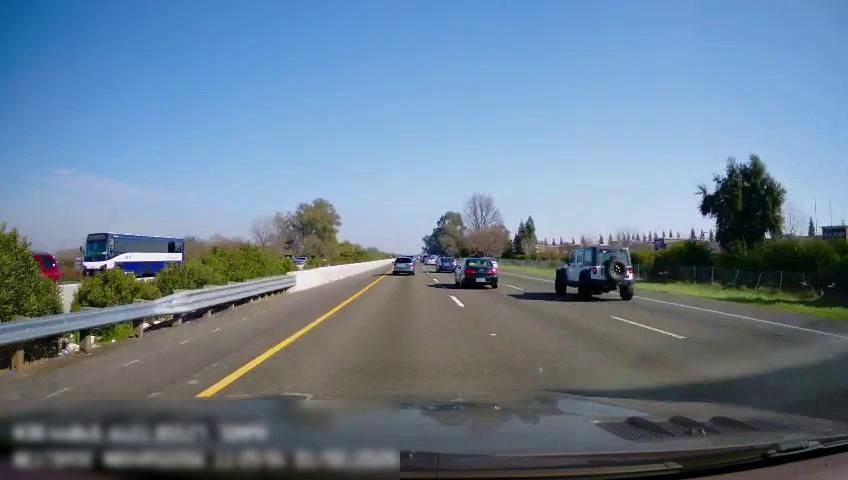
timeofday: Day
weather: Sunny
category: Drivable Space
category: Vehicles | Bus
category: Vehicles | SUV
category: Vehicles | SUV
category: Vehicles | SUV
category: Vehicles | SUV
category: Vehicles | SUV
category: Vehicles | Car
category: Lanes | Current Lane
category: Lanes | Current Lane
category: Lanes | Alternate Lane
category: Lanes | Alternate Lane